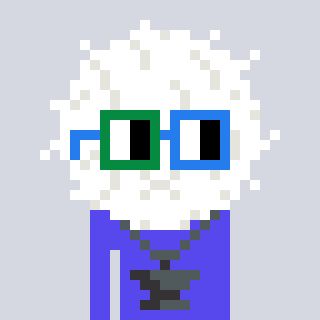
a pixel art character with square green and blue glasses, a cottonball-shaped head and a computerblue-colored body on a cool background